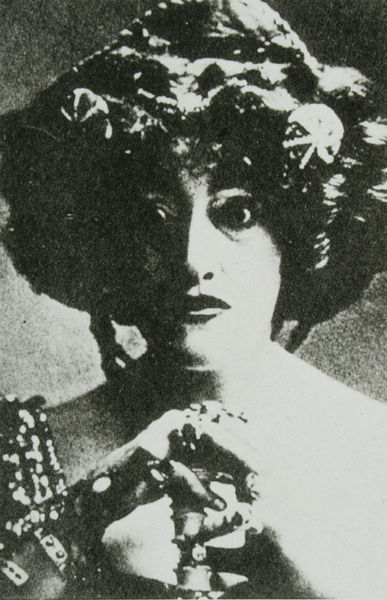
Titel: Modell für Judith I Anna Bahr-Mildenberg
Schlagwörter: dunkel, hand, haut, schatten, weiß, finger, frau, frisur, grau, hell, hut, licht, mund, nase, schmuck, schwarz, blick, dame, augen, gesicht, bildnis, hals, hände, portrait, porträt, haare, theater, lippen, schminke, schulter, perücke, kopfbedeckung, ausdruck, ernst, ring, geschminkt, unscharf, foto, fotografie, photographie, ringe, schwarz weiß, kopfputz, photo, rolle, turban, träger, decollté, sarah, schauspielerin, aufgerissen